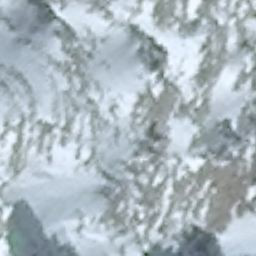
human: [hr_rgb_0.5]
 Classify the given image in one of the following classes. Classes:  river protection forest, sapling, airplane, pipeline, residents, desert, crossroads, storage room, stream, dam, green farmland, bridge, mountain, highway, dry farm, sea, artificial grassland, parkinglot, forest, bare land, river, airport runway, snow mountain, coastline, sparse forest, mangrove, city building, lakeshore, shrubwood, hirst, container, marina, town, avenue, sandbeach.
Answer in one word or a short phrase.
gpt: snow mountain